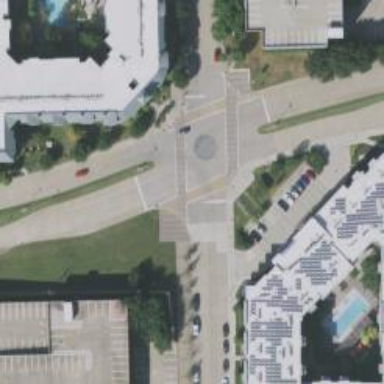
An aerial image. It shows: Zebra crossing on separate footway with sidewalk.